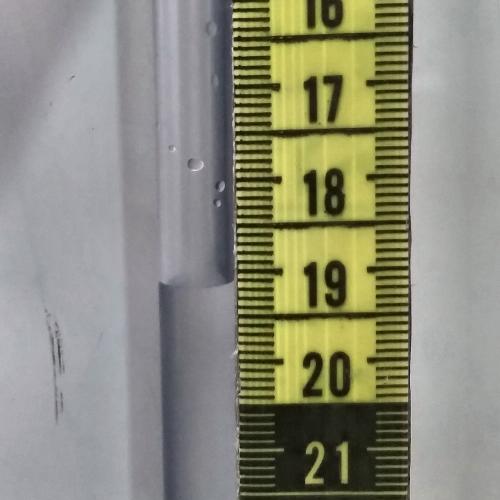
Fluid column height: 19.1 cm